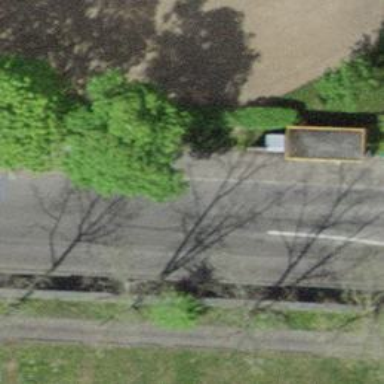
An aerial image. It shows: Bus stop equipped with public transport stop position.